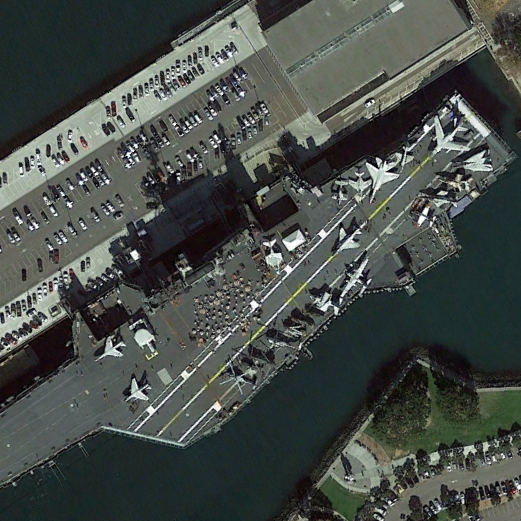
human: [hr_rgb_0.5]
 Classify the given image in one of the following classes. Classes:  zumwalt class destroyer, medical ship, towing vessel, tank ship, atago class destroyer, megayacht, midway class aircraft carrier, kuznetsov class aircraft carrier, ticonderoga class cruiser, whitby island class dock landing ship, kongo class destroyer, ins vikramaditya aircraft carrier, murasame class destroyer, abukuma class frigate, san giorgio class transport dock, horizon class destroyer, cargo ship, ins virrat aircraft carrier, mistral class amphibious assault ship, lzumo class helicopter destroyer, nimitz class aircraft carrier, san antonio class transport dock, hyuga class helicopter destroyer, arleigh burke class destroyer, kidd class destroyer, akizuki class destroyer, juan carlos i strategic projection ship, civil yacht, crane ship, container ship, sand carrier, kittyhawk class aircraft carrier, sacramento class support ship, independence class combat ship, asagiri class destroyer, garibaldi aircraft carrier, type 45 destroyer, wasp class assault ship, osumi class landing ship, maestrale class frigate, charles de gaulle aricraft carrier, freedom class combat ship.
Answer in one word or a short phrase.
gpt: Midway class aircraft carrier